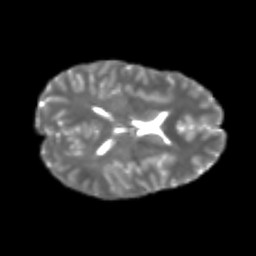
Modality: T2w
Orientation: axial
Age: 25
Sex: female
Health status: healthy
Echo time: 0.074 s